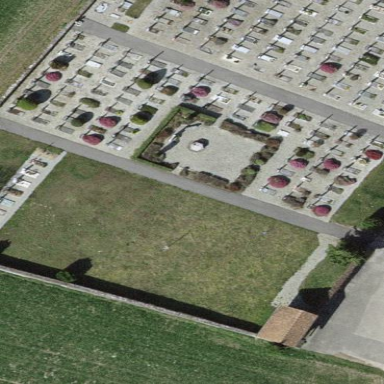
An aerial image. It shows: Cemetery.